Question: I have a Google Map (API v2).
It is located in <URL>.
Under that address it works fine in every browser.
I use it, however within a Thickbox (3.1) from the home site <URL>.
That doesn't work in IE8 (but only in the IE8 mode; IE7 and IE8-compatibility work fine) - the output is as attached.
No Javascript errors occur in the console.

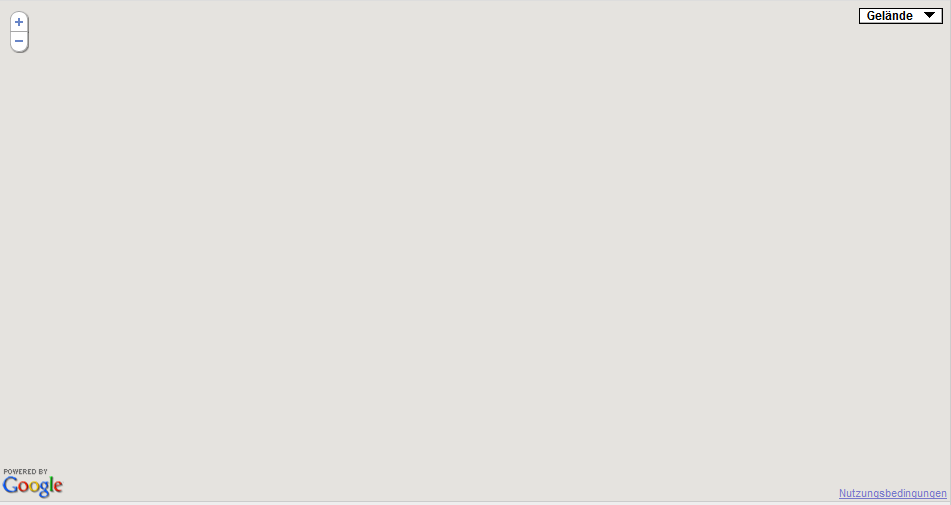
Answer: It turned out to be due to the lack of doctype declaration.
Adding
'''
<!DOCTYPE HTML PUBLIC "-//W3C//DTD HTML 4.01 Transitional//EN" "http://www.w3.org/TR/html4/loose.dtd">
'''
solved the problem.